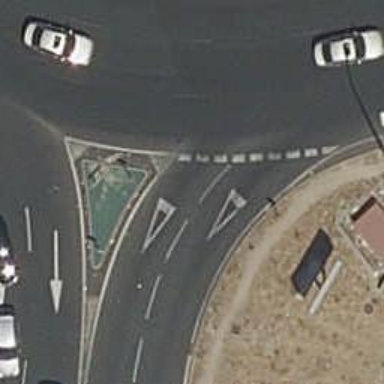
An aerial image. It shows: Road with "give way" sign.